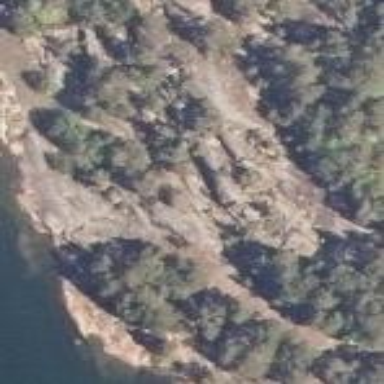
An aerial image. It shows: Landscape dominated by bare rock.